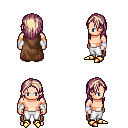
a pixel art fantasy rpg character, male body template, human, light skin, brown cape, white pants, white blonde long hairstyle, white cloth bracers, gold boots, four views (front, back, left, right), 2x2 character sprite sheet, small pixel art, hard edges, no anti-aliasing